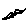
Label: bird